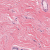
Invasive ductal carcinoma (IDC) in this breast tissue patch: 0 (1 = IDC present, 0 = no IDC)